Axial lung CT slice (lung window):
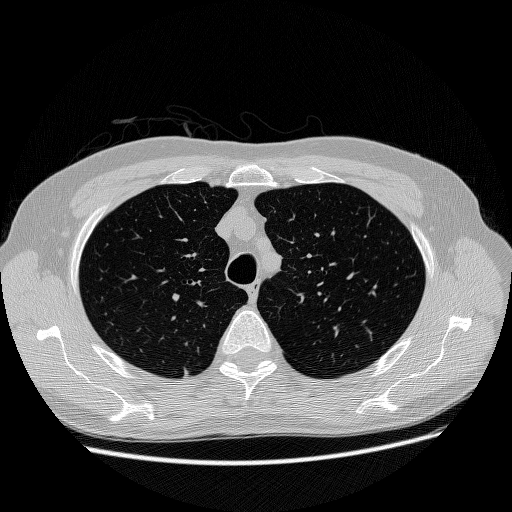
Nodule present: no